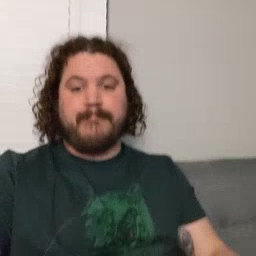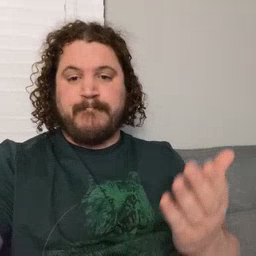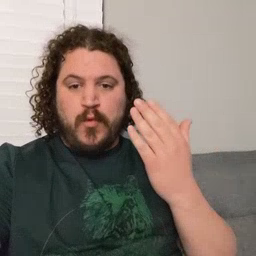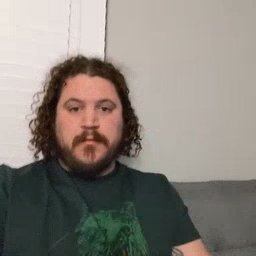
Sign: morning